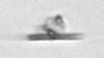
Label: fiber_TAG_external_detritus